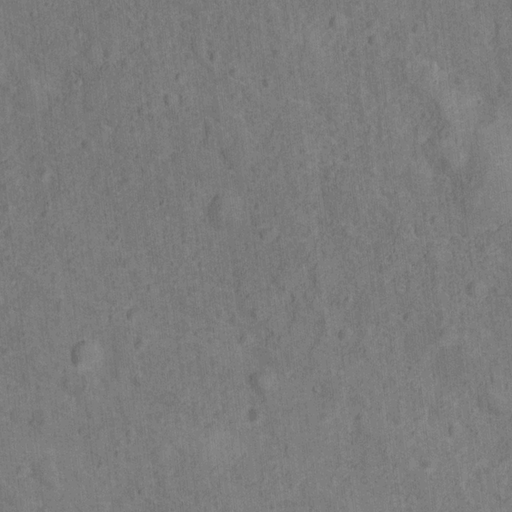
Classes present: Background